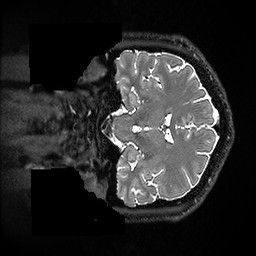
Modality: T2w
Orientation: coronal
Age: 29
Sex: male
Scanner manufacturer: ge
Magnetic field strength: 3 T
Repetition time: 3.202 s
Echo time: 0.05898 s